Brain MRI, t1w sequence, axial 2D slice.
Patient: age 34, sex F, weight 95 kg, height 1.95 m
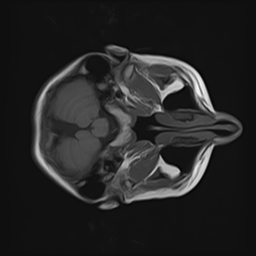